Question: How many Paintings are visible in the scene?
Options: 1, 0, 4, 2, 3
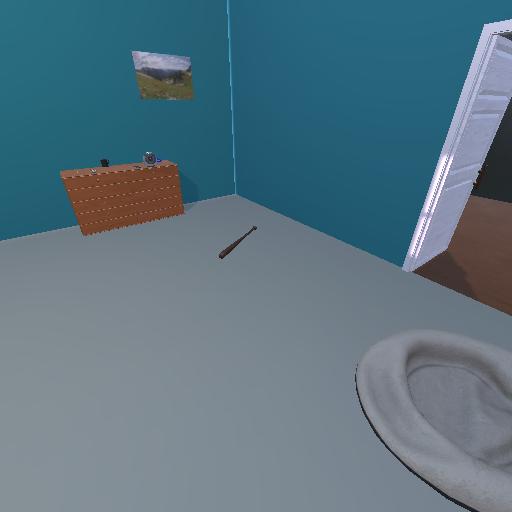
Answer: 1